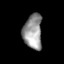
Tissue: lung
Cell type: Epithelial cells
Senescence score: 0.1822
Nuclear area (px): 644
Mean DAPI intensity: 149.644